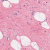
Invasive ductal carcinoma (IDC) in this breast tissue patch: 0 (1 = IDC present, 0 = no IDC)